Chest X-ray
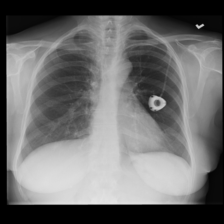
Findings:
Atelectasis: negative
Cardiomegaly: negative
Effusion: negative
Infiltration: negative
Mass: negative
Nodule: negative
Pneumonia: negative
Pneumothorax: negative
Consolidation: negative
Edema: negative
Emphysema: negative
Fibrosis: negative
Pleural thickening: negative
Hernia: negative